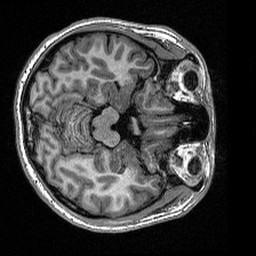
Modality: T1w
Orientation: axial
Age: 21
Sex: female
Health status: healthy
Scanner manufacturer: siemens
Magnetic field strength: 1.5 T
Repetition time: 2.73 s
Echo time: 0.00357 s